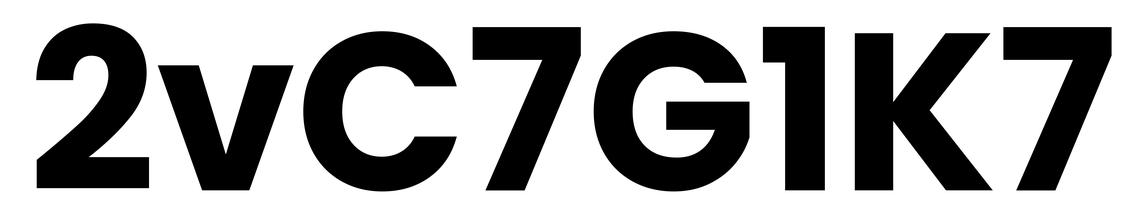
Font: Poppins-Bold